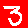
Digit: 3